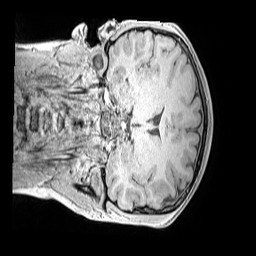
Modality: MP2RAGE
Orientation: coronal
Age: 13
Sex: female
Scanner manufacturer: siemens
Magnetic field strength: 3 T
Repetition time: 4 s
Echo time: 0.00299 s